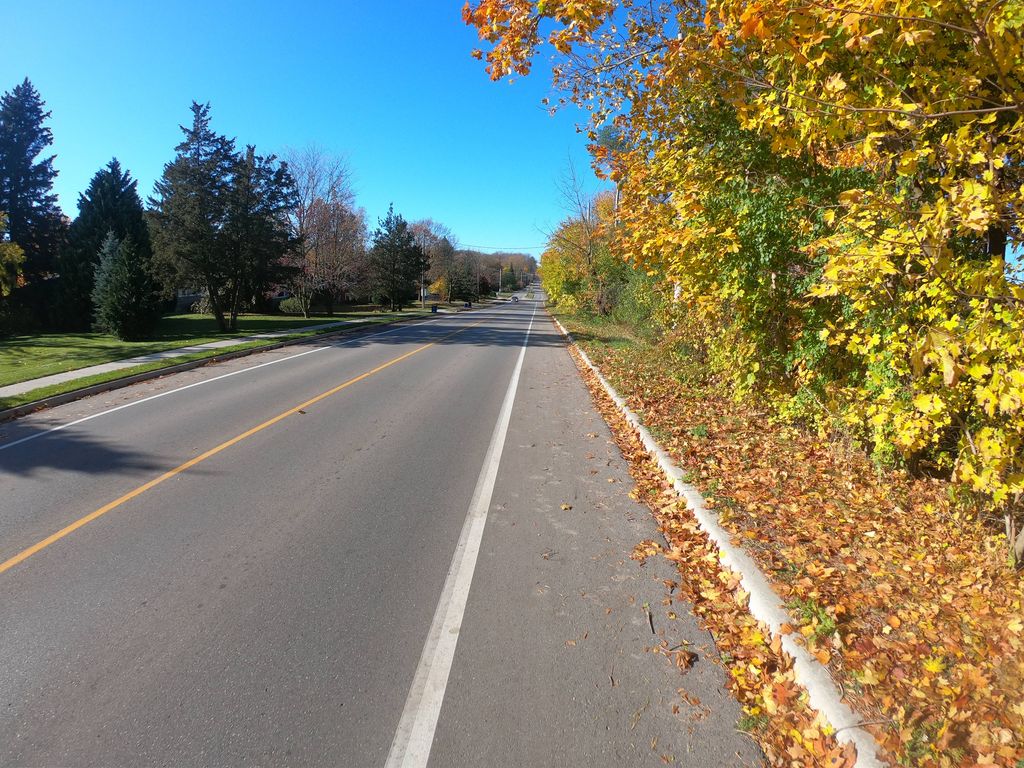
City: kitchener-waterloo